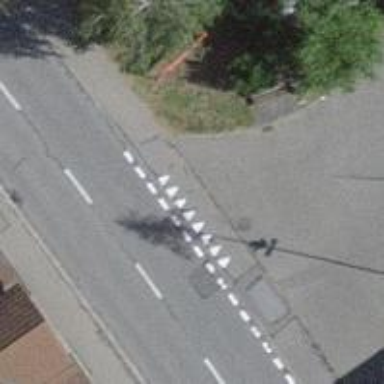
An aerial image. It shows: Unmarked crossing on the road.